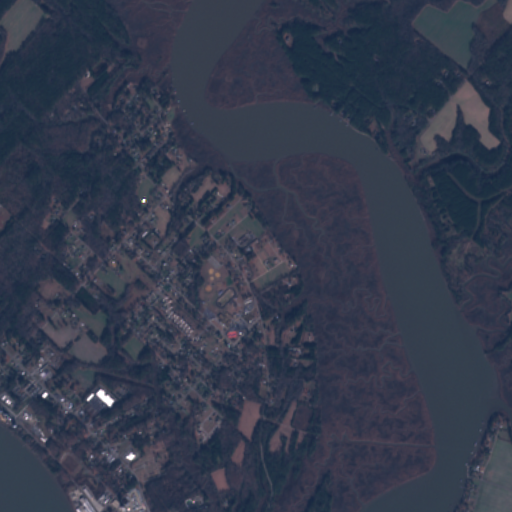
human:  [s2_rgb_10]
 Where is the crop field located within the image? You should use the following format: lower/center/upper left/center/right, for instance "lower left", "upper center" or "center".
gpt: The crop field is located in the lower right of the image.
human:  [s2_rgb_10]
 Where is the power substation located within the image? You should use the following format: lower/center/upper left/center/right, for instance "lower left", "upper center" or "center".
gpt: The power substation is located in the lower left of the image.
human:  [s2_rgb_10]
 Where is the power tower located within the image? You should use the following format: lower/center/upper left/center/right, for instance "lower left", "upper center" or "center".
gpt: The power tower is located in the lower of the image.
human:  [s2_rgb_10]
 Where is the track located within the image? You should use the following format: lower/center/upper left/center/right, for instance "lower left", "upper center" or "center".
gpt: The track is located in the center of the image.
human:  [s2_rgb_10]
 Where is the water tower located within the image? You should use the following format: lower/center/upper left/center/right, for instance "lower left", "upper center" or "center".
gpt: The water tower is located in the center of the image.
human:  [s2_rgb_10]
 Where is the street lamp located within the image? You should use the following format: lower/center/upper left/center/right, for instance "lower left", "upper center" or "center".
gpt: The street lamp is located in the lower left of the image.
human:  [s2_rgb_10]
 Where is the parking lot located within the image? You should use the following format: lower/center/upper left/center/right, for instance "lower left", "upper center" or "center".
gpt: There is no parking lot in the image.